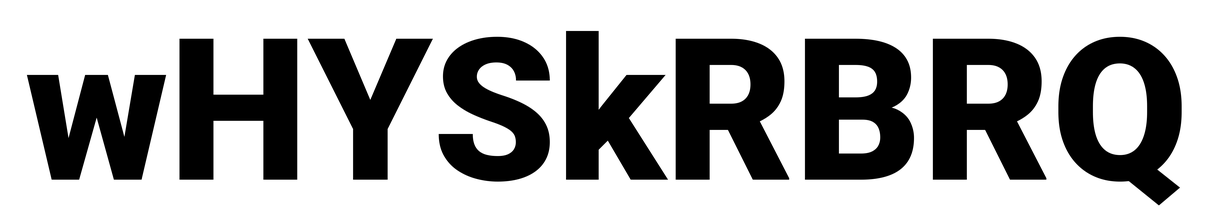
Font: Roboto_Black